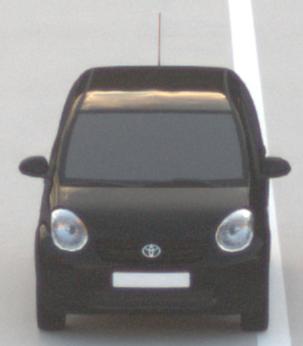
Make: Toyota
Model: Passo
Detailed model: Toyota Passo X Yururi
Model produced from: 2010
Model produced until: 2016
Doors: 5
Color: black
Road condition: dry road
Daytime: sunrise or sunset
Contrast: low contrast